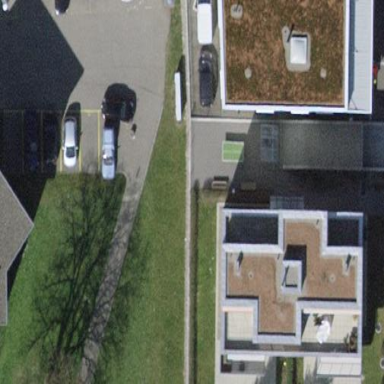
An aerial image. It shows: Residential building with flat roof.